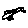
Label: bird